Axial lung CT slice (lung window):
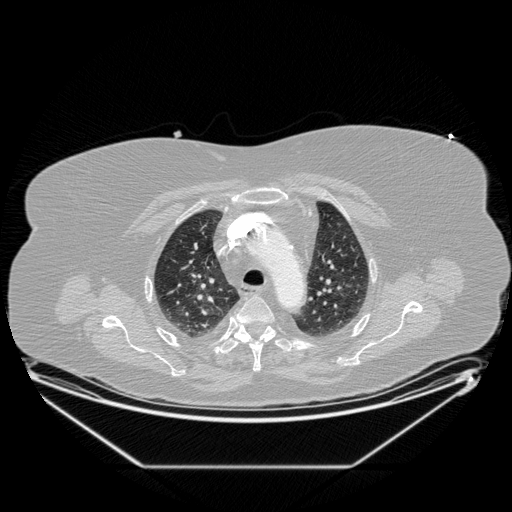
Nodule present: no